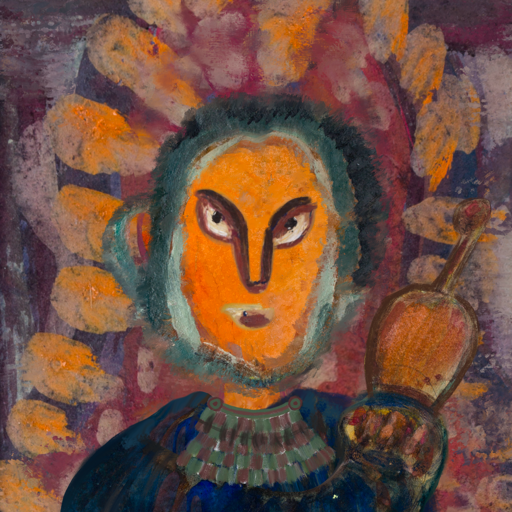
Background: Doll, Head And Neck Front: Hypocrite, Face Front: After_Raid, Bust: Pipe, Hair Front: Boggyland, Head Accessory: Blank, Second Necklace: After_Raid, Necklace: In_The_Sun, Baby: Blank